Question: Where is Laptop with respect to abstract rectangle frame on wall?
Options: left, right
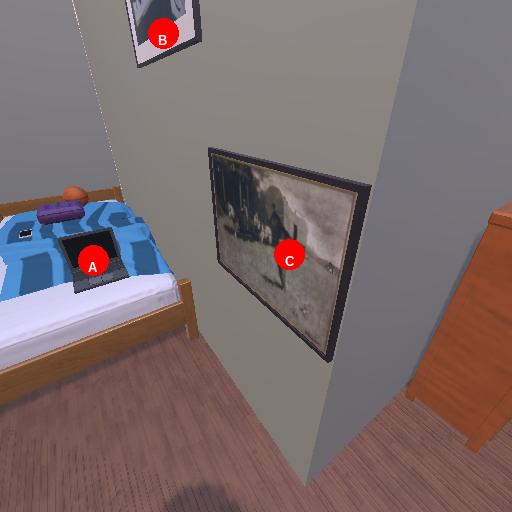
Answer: left